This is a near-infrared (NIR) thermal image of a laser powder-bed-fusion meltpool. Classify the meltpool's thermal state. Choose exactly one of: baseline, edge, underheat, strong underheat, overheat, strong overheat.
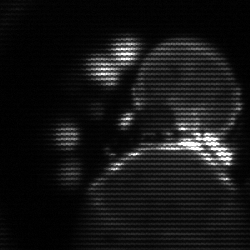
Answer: edge